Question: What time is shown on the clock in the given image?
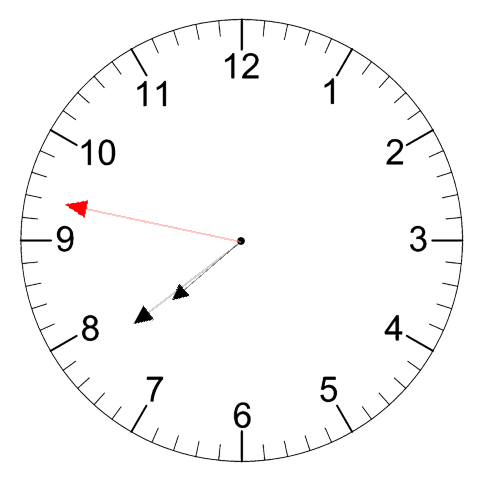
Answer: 07:38:47